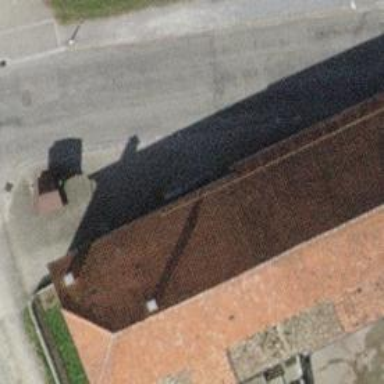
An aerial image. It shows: Farm shop.